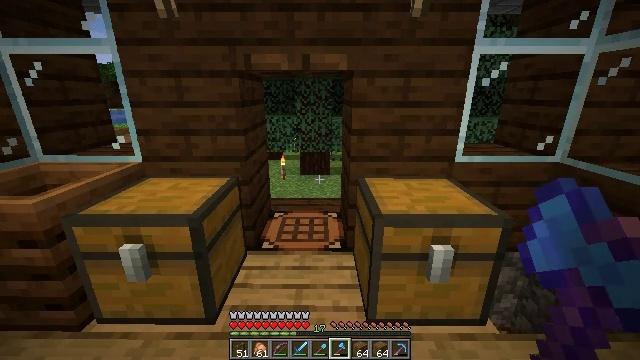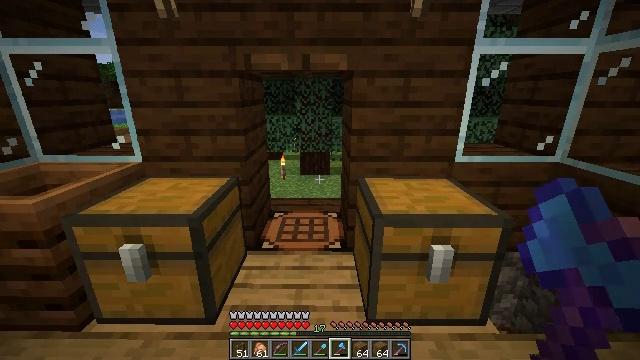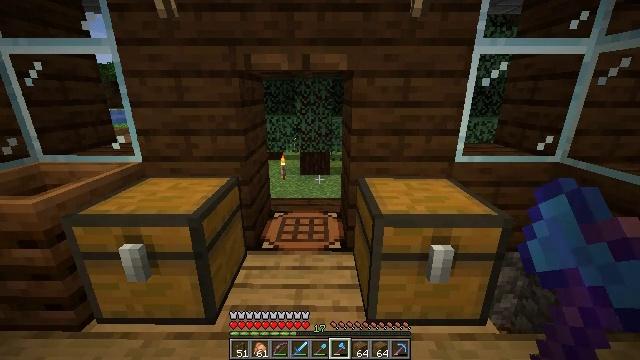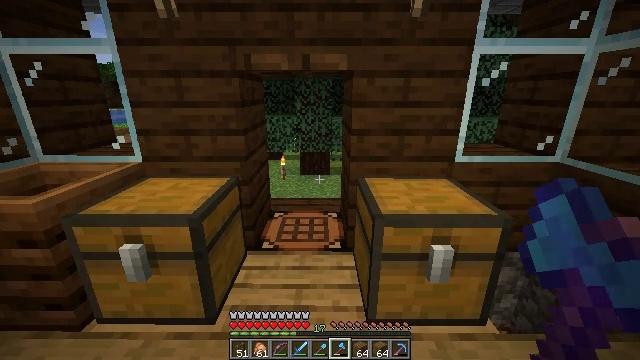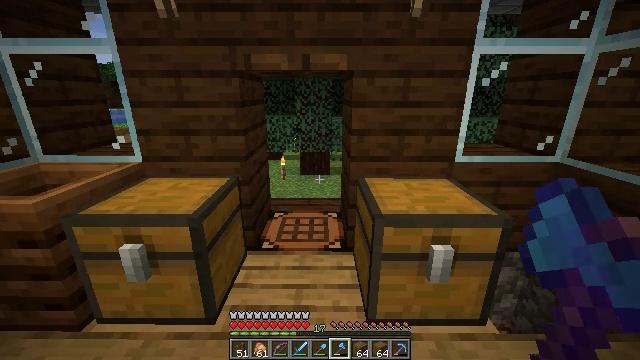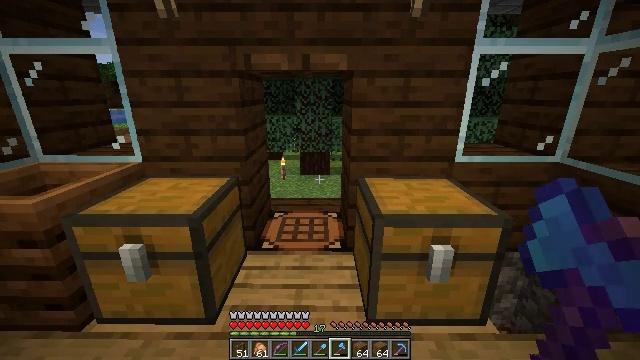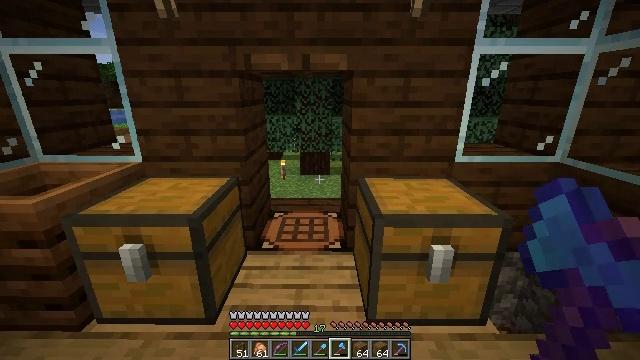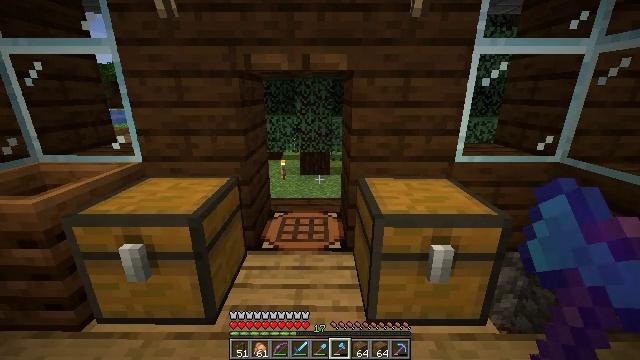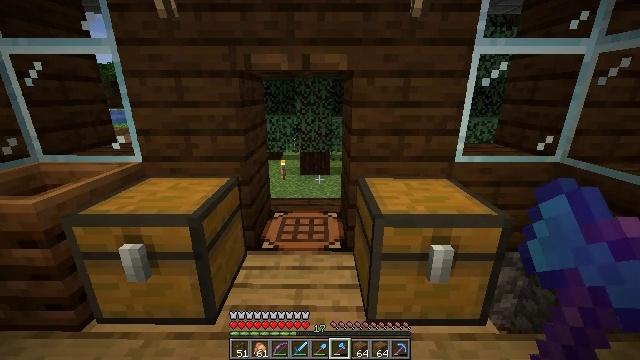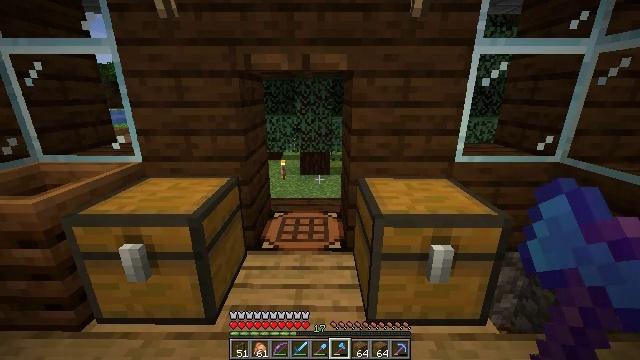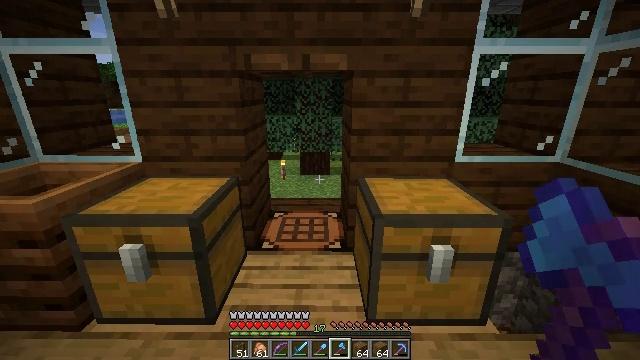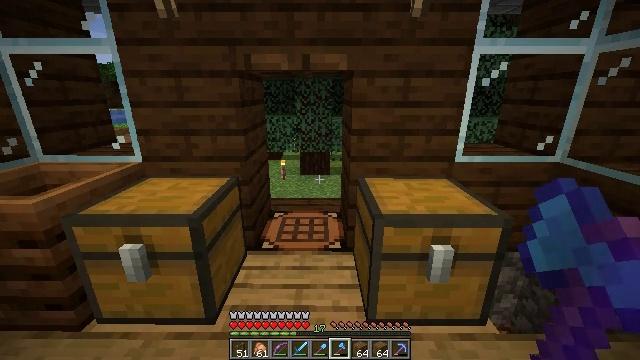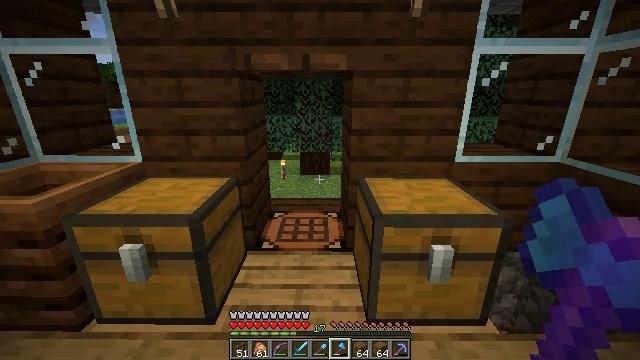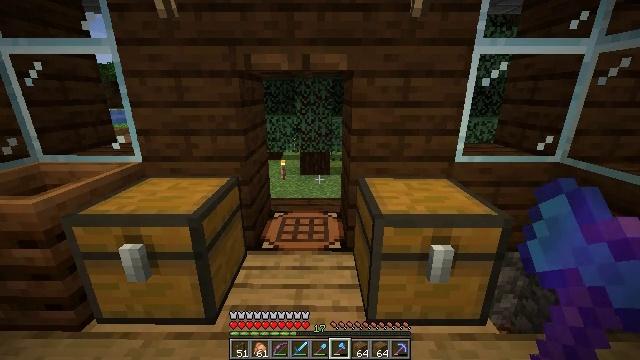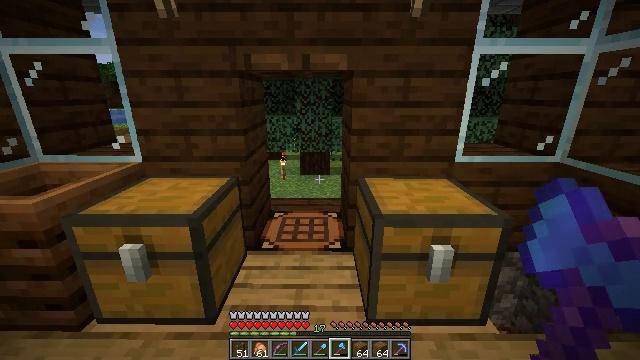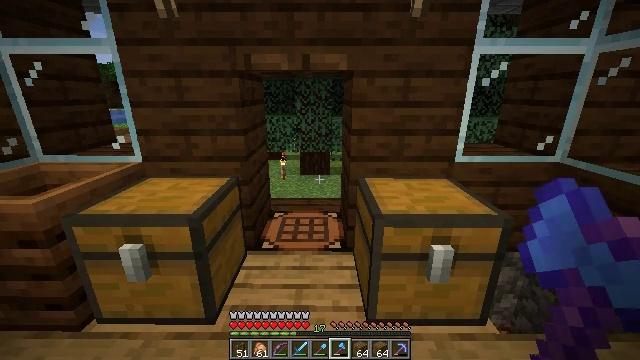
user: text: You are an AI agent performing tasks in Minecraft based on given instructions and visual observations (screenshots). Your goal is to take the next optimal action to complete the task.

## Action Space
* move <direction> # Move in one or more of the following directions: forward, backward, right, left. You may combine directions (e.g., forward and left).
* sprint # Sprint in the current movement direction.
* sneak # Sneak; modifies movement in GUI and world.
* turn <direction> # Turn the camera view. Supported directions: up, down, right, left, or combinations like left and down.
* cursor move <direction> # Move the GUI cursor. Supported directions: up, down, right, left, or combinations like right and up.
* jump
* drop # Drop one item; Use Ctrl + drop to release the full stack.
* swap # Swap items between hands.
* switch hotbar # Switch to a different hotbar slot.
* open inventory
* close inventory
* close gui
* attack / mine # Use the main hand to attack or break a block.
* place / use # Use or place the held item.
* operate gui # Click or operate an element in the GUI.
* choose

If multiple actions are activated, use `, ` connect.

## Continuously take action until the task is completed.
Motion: motion action
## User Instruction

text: Mine the spruce fence.
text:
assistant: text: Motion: no_op
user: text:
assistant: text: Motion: no_op
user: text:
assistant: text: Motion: no_op
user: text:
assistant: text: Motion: no_op
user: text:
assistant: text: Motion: no_op
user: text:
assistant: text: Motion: no_op
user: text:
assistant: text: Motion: no_op
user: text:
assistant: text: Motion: no_op
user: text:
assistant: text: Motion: no_op
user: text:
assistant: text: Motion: no_op
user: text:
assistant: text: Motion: no_op
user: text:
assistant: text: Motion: no_op
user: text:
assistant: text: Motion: no_op
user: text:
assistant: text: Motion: no_op
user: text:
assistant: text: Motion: no_op
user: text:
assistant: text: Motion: no_op
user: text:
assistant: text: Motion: no_op
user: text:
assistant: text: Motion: no_op
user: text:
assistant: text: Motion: no_op
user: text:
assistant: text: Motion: no_op
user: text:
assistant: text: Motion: no_op
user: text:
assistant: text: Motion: no_op
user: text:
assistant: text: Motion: no_op
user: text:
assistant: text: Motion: no_op
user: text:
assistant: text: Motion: no_op
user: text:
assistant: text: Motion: no_op
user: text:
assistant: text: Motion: no_op
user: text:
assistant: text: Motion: no_op
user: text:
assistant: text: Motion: no_op
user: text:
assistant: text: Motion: no_op